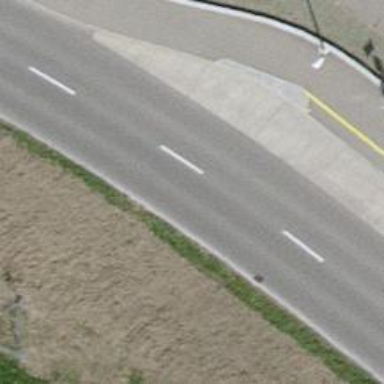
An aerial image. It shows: Tertiary road with separate sidewalk.